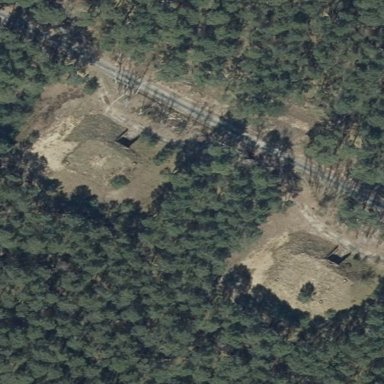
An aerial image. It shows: Military bunker.